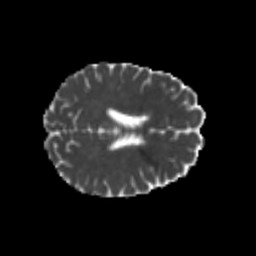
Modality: MD
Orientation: axial
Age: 21
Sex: female
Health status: healthy
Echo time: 0.074 s